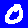
Digit: 0